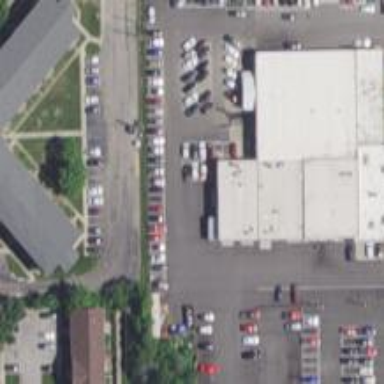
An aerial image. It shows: Building that houses car shop.